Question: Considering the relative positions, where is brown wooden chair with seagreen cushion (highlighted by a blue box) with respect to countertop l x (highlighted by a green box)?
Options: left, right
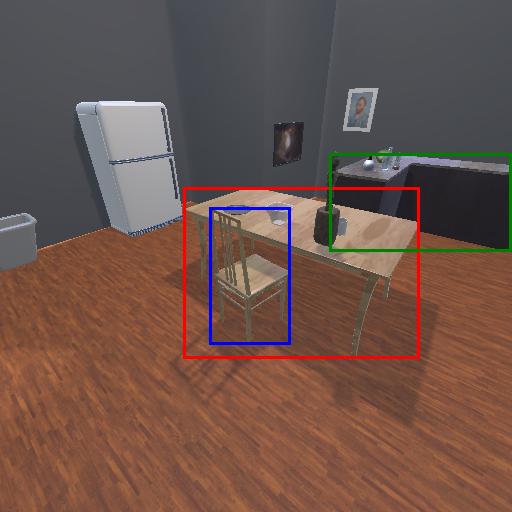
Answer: left